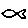
Label: fish